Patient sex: M
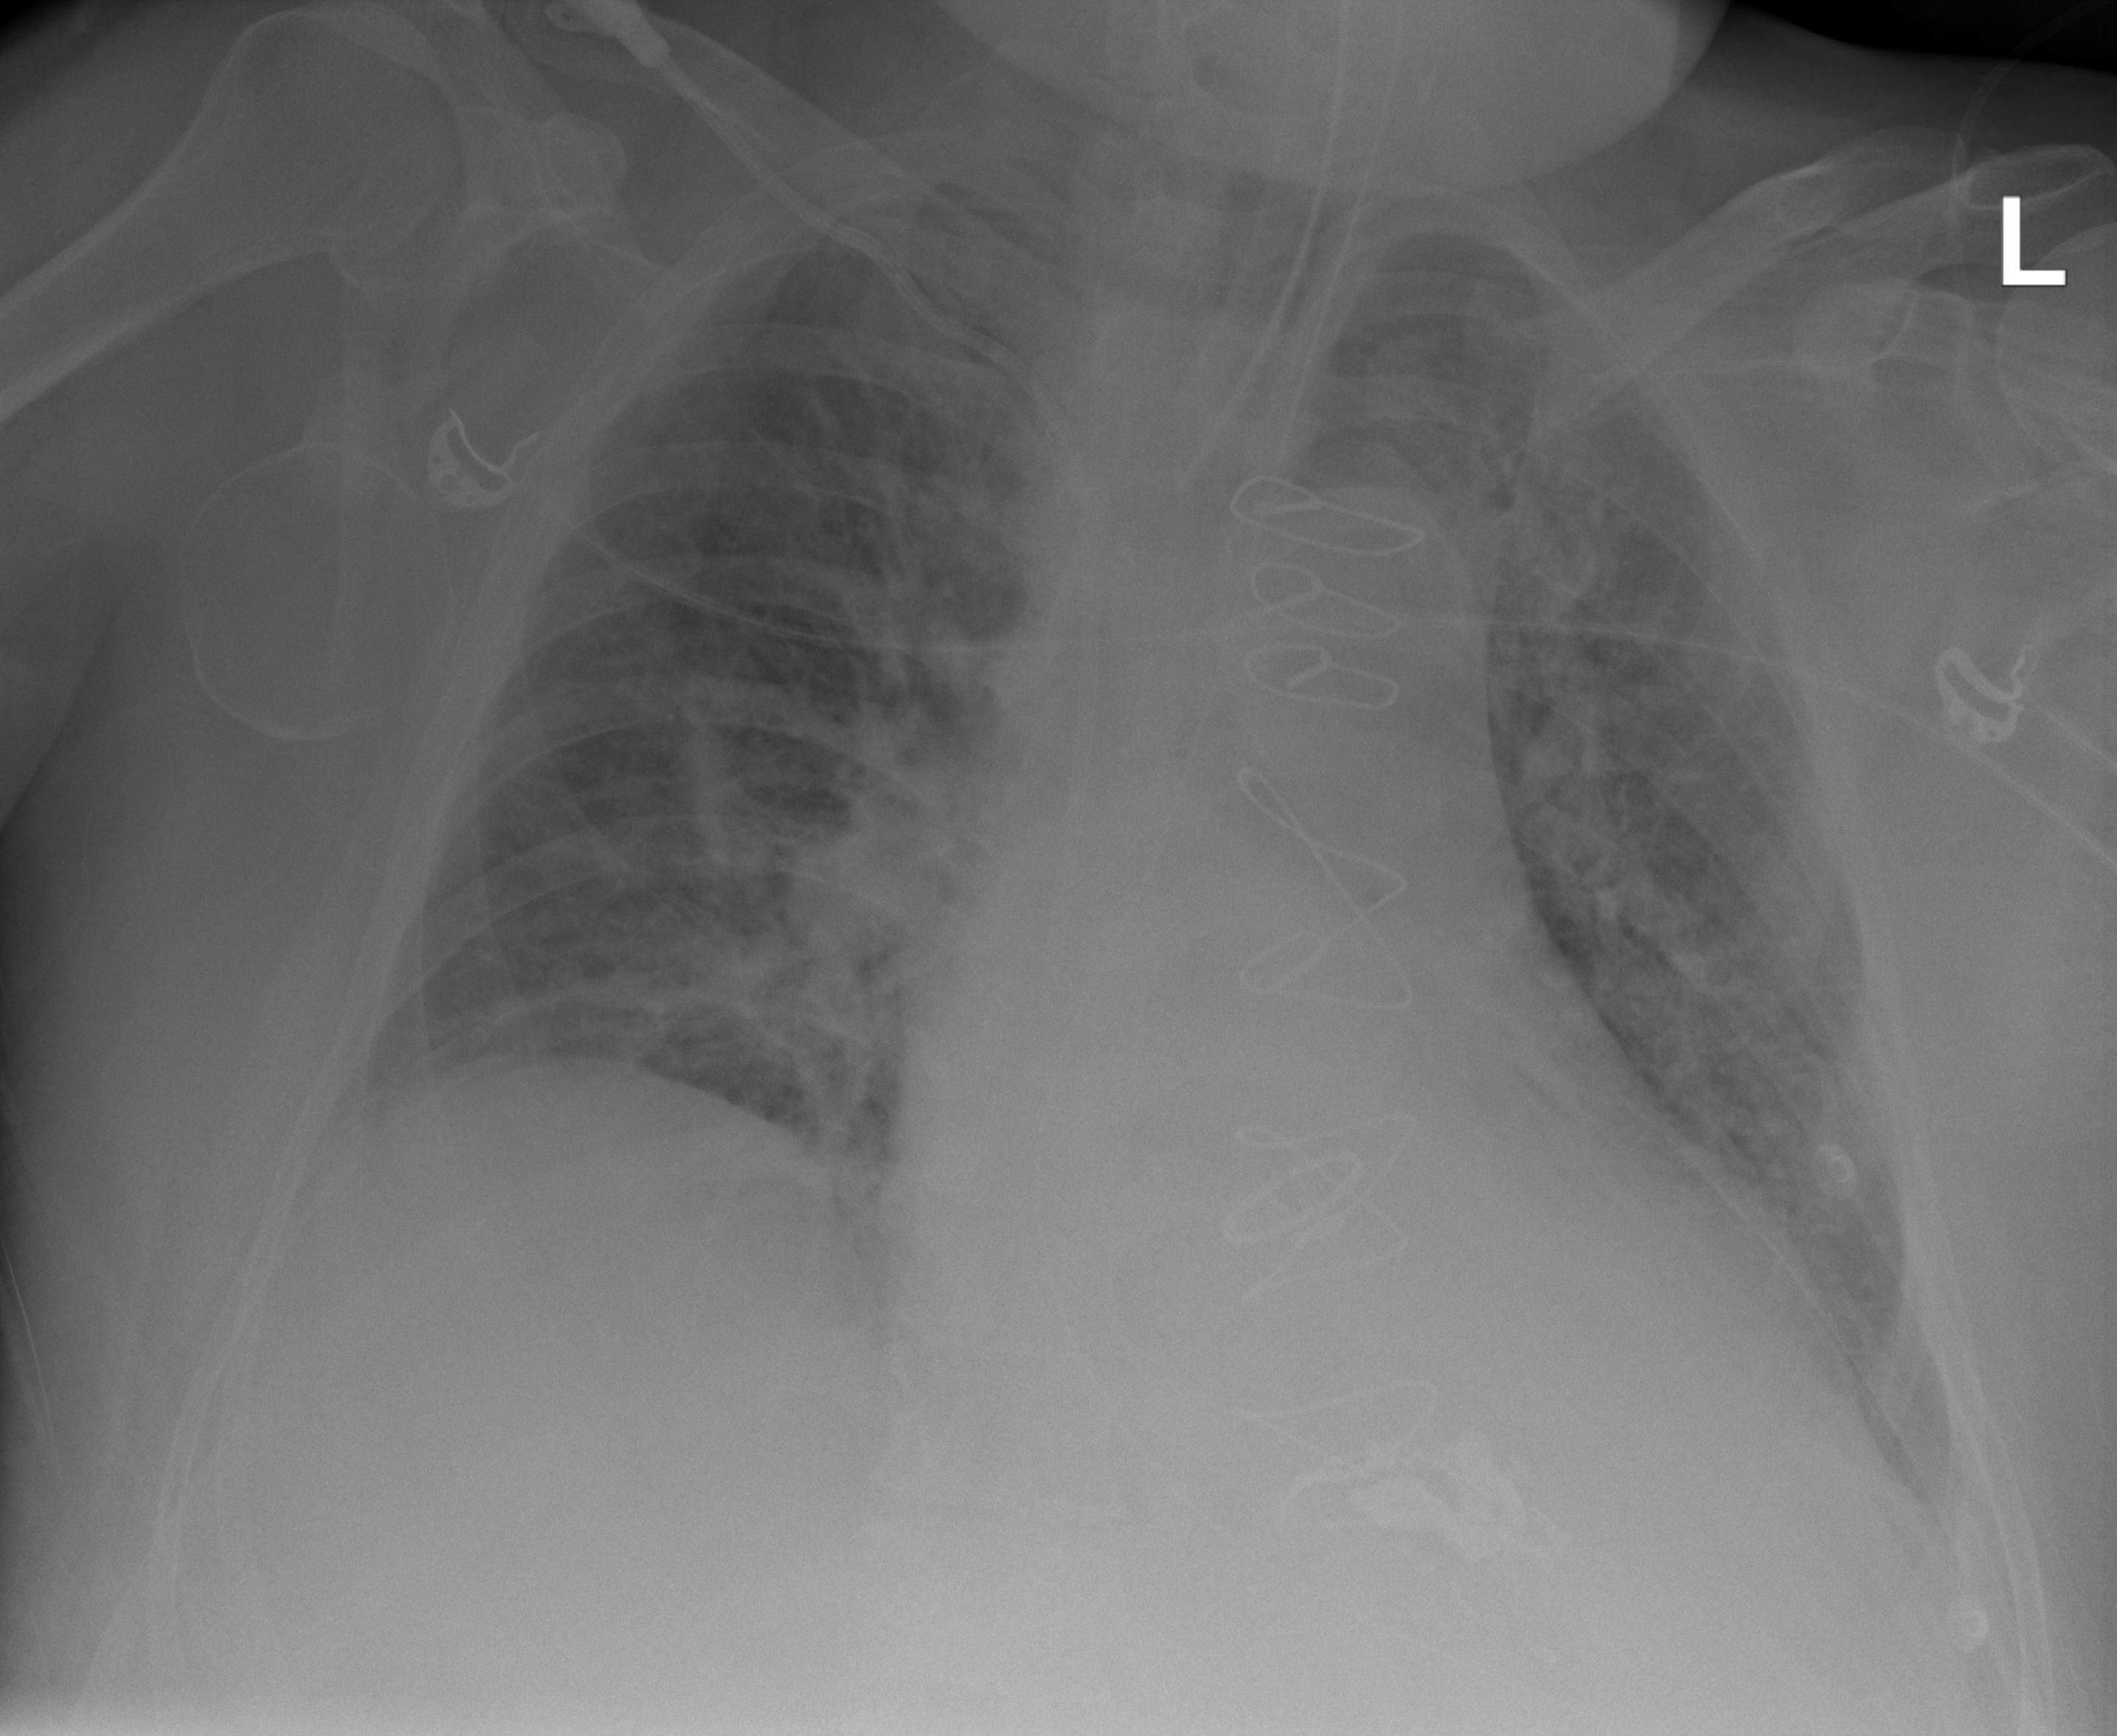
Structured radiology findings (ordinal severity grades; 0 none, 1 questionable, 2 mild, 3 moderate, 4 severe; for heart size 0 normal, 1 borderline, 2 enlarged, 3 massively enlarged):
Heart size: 2
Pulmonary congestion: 2
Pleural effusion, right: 0
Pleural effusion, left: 2
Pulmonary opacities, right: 2
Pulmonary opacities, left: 2
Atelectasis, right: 2
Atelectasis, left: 2